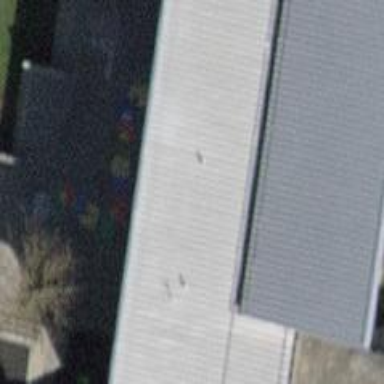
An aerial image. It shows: Kindergarten.